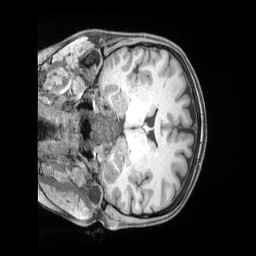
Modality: T1w
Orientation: coronal
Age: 37
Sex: female
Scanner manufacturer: siemens
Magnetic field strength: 3 T
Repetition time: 2 s
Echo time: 0.00211 s